Field crop: tomato
Growth stage: 1
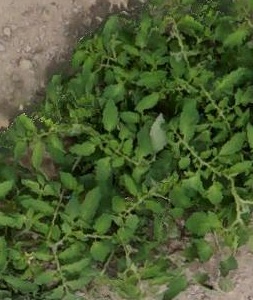
Species: tomato